Field crop: maize
Growth stage: 2
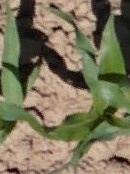
Species: maize